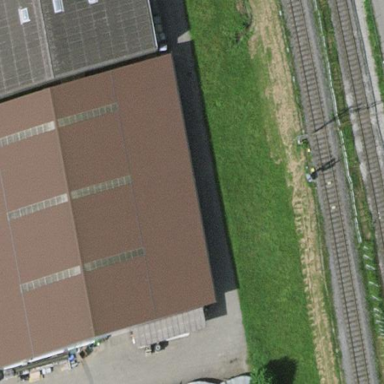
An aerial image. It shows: Industrial building.